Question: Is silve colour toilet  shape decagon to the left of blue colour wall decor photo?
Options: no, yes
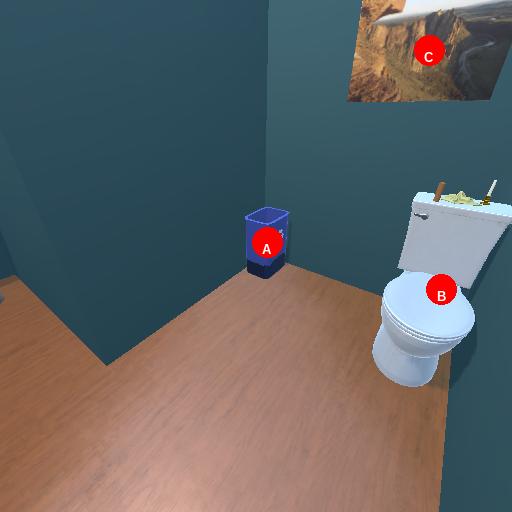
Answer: no